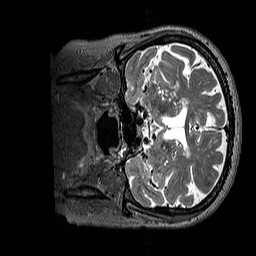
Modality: T2w
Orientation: coronal
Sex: female
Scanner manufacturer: siemens
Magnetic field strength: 3 T
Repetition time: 3.2 s
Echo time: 0.409 s